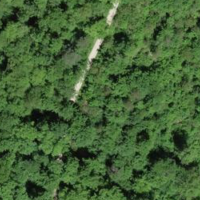
EUNIS habitat code: 41
Species observed at this site:
Stachys sylvatica